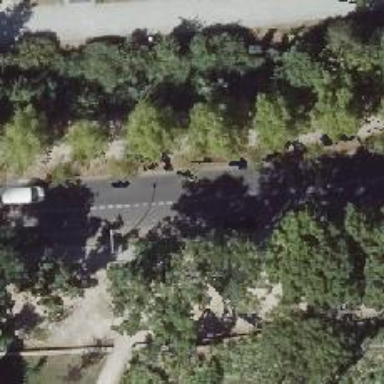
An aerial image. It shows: Tertiary road with asphalt surface. There is lane for parking on the right side with sett surface.